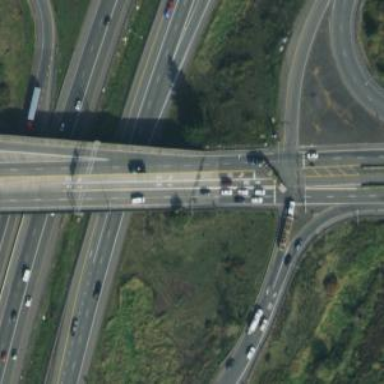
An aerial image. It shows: Motorway junction.